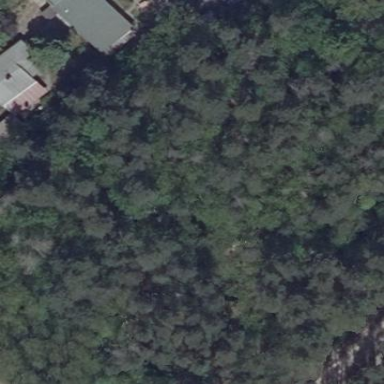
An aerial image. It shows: Forest area predominantly covered with needle-leaved trees.